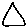
Label: triangle